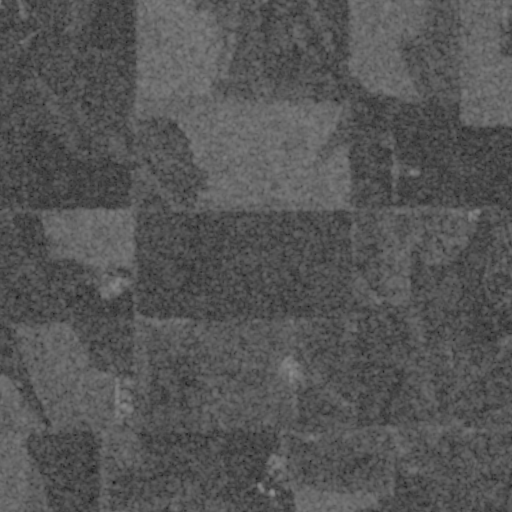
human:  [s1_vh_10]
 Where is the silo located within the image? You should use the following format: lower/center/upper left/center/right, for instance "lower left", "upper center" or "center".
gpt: The silo is located in the lower left of the image.
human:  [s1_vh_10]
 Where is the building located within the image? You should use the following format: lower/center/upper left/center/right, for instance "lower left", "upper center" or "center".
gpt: The building is located in the lower left of the image.
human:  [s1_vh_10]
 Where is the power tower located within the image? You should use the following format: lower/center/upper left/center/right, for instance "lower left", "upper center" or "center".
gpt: There is no power tower in the image.

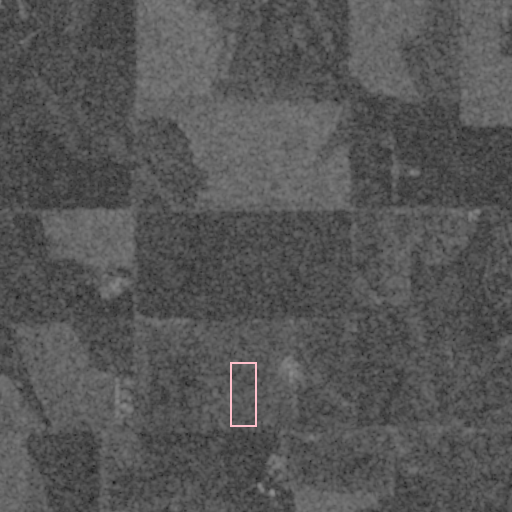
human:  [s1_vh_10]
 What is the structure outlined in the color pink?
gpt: The structure outlined in pink is a building.
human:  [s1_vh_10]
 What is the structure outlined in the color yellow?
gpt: There is no yellow outline.